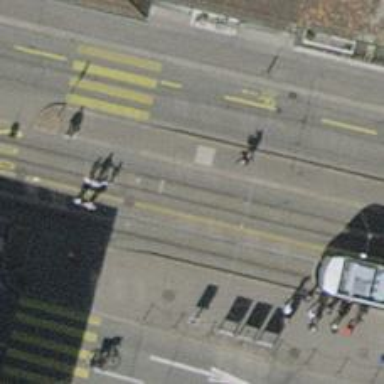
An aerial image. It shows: Tram stop with stop position for public transport.